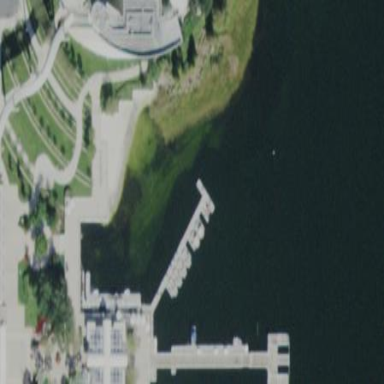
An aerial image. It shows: Marina on leisure land.